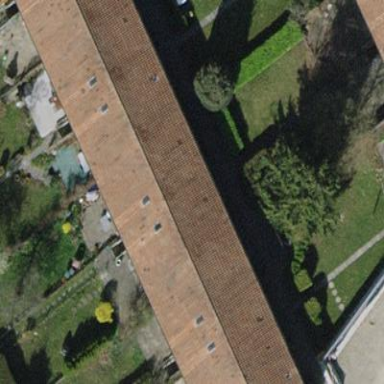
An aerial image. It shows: Terrace building.